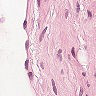
Metastatic tissue present: no